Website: macys
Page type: customer-info-address
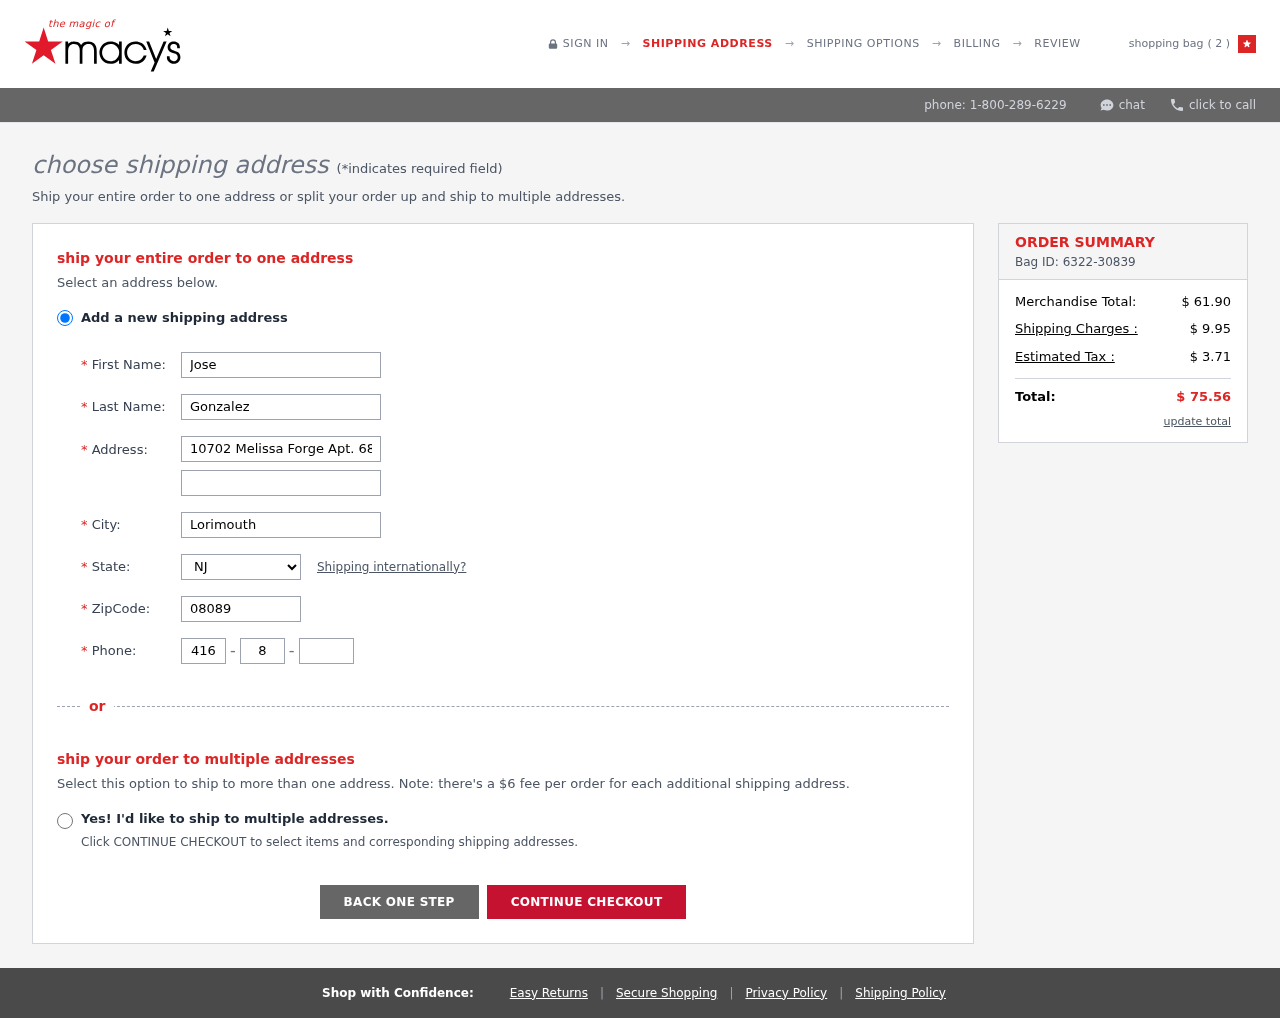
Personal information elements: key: PII_CITY
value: Lorimouth
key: PII_FIRSTNAME
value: Jose
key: PII_LASTNAME
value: Gonzalez
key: PII_PHONE_AREA
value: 416
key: PII_PHONE_PREFIX
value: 820
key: PII_PHONE_SUFFIX
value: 3551
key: PII_POSTCODE
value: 08089
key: PII_STATE_ABBR
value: NJ
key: PII_STREET
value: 10702 Melissa Forge Apt. 688
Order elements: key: ORDER_NUM_ITEMS
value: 2
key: ORDER_ID
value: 6322-30839
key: ORDER_SUBTOTAL
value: $ 61.90
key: ORDER_SHIPPING_COST
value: $ 9.95
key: ORDER_TAX
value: $ 3.71
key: ORDER_TOTAL
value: $ 75.56